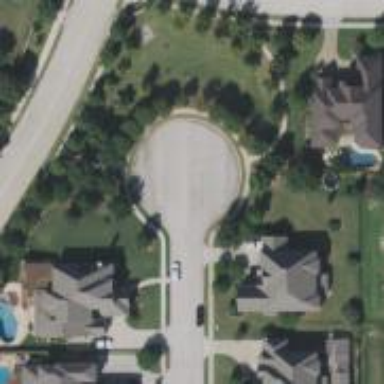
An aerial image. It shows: Circle-shaped turning circle on the road.